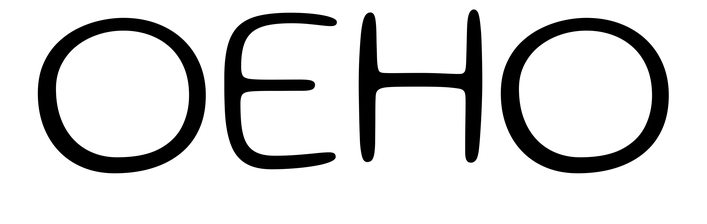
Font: Gluten_ExtraLight